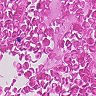
Metastatic tissue present: no